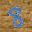
Label: 8